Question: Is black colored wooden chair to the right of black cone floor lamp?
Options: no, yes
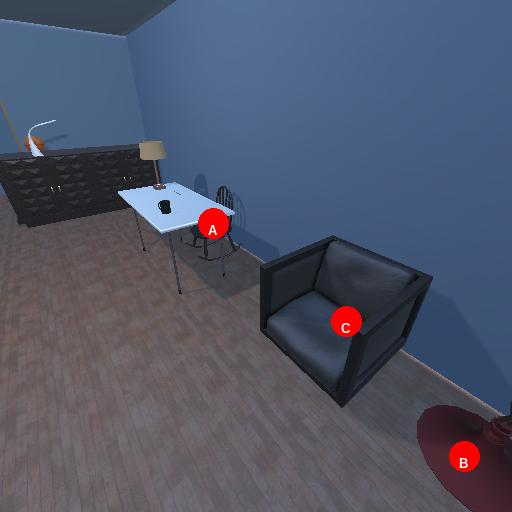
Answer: no